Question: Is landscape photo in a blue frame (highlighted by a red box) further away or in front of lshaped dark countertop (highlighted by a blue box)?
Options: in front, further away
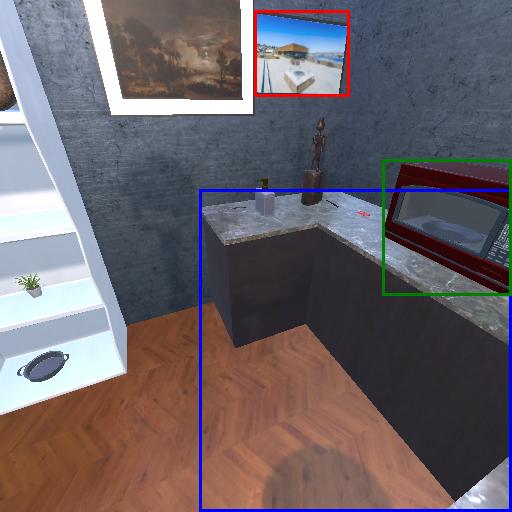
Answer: in front